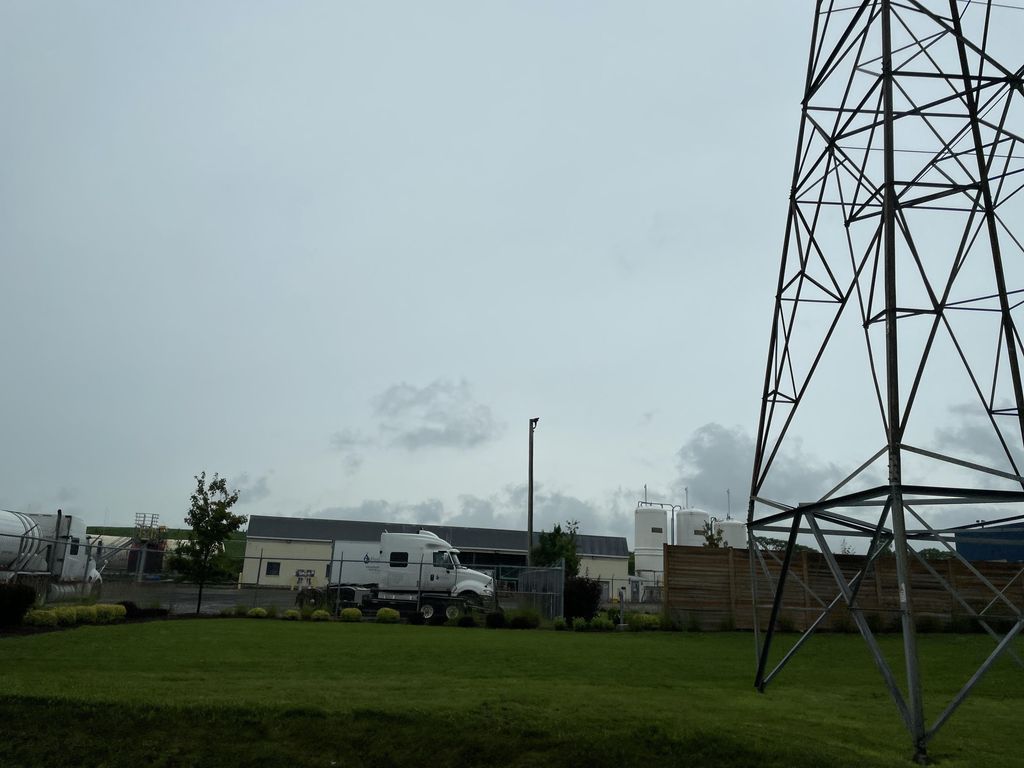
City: kitchener-waterloo